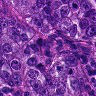
Metastatic tissue present: yes